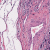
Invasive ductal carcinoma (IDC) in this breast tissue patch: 1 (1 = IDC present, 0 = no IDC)